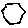
Label: hexagon